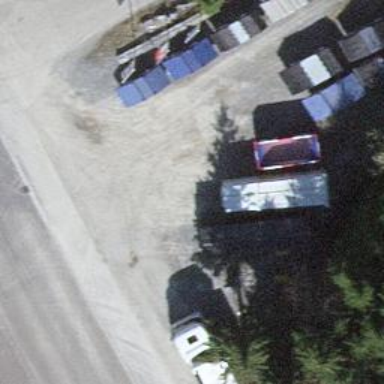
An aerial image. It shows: Recycling facility.